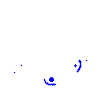
Particle: pion